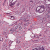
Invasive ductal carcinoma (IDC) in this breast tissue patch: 1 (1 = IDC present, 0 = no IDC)